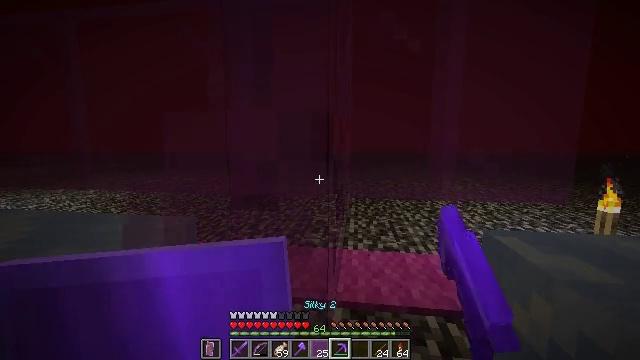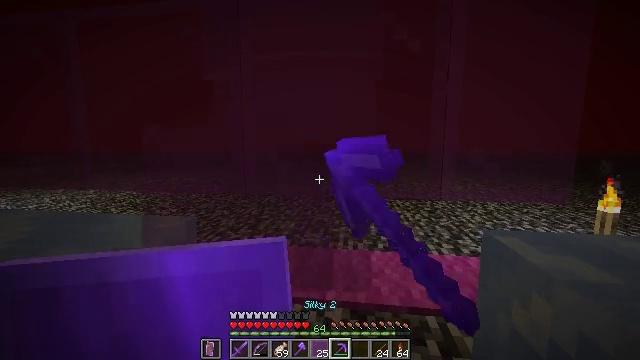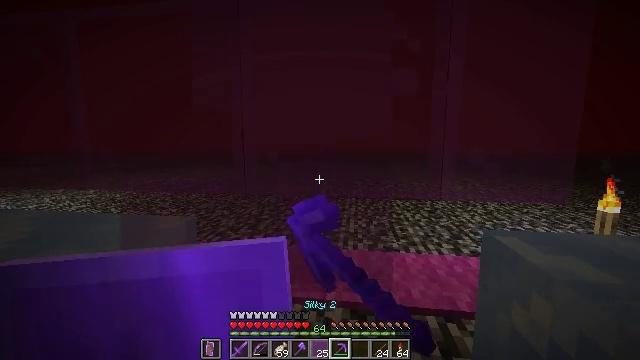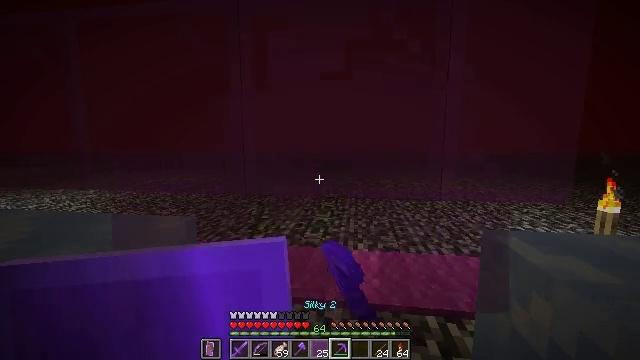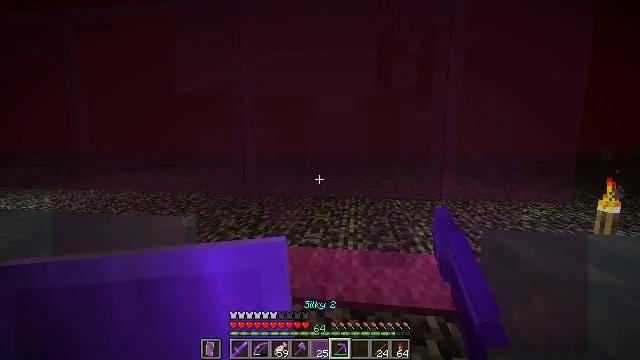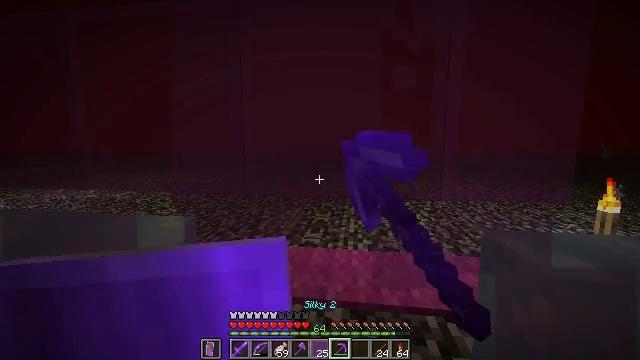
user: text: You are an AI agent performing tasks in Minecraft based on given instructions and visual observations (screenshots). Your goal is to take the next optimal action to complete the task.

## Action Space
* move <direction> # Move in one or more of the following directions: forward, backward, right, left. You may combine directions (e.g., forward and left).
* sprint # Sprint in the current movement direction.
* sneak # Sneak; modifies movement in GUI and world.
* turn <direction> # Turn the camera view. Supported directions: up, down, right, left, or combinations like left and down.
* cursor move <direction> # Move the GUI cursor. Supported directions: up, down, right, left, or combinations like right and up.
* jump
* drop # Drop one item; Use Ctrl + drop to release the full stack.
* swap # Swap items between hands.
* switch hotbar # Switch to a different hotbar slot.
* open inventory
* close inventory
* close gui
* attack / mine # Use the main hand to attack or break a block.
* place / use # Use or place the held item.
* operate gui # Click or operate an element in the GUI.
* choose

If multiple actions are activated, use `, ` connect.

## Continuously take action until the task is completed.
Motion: motion action
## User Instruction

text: Destroy the magenta stained glass pane.
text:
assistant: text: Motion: sneak, attack / mine
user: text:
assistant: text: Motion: sneak, attack / mine
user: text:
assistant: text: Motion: sneak, attack / mine
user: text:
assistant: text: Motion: sneak, attack / mine
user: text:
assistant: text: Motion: sneak, attack / mine
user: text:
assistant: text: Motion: sneak, attack / mine